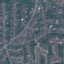
Label: Residential